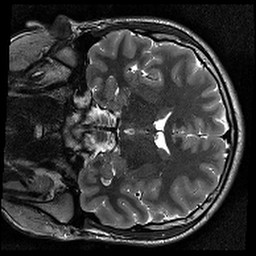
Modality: T2w
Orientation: coronal
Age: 19
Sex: male